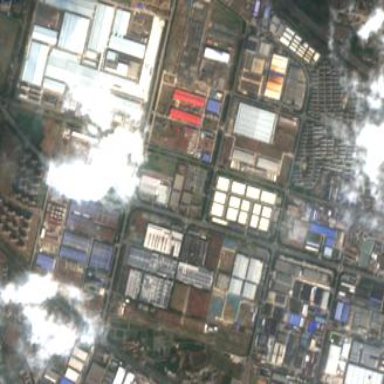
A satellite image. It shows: Industrial area.